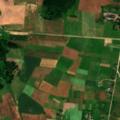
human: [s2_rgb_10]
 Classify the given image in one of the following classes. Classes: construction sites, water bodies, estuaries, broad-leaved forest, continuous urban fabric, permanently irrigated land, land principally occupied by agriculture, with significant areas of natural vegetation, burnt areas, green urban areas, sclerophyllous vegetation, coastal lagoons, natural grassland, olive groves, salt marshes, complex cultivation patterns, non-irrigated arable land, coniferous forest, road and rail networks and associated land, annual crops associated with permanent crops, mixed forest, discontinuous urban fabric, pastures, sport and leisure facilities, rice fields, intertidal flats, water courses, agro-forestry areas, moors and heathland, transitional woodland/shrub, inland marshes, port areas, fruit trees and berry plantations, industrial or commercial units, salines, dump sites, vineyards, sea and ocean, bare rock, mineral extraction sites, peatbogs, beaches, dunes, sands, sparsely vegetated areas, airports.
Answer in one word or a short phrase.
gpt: discontinuous urban fabric, non-irrigated arable land, complex cultivation patterns, coniferous forest, mixed forest, transitional woodland/shrub